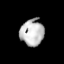
Tissue: lung
Cell type: Epithelial cells
Senescence score: 0.1202
Nuclear area (px): 614
Mean DAPI intensity: 185.296